This plot shows a bearing's acceleration signal over time (raw waveform). Determine the bearing's health state. Answer with exactly one of: normal, inner_race, outer_race, ball.
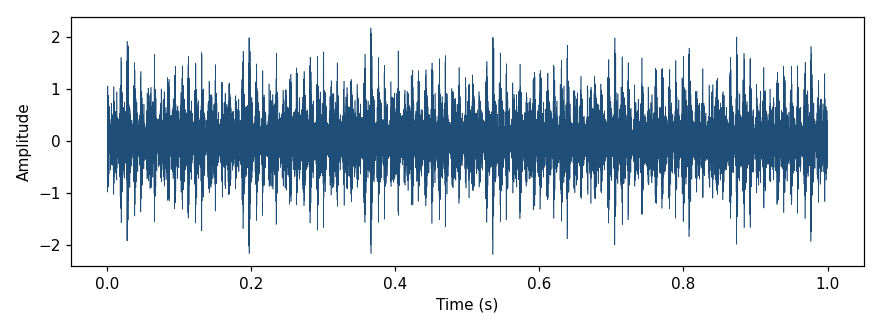
Answer: outer_race